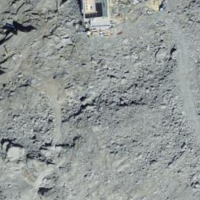
EUNIS habitat code: 48
Species observed at this site:
Pyrrhocorax graculus
Nucifraga caryocatactes